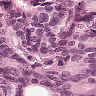
Metastatic tissue present: yes